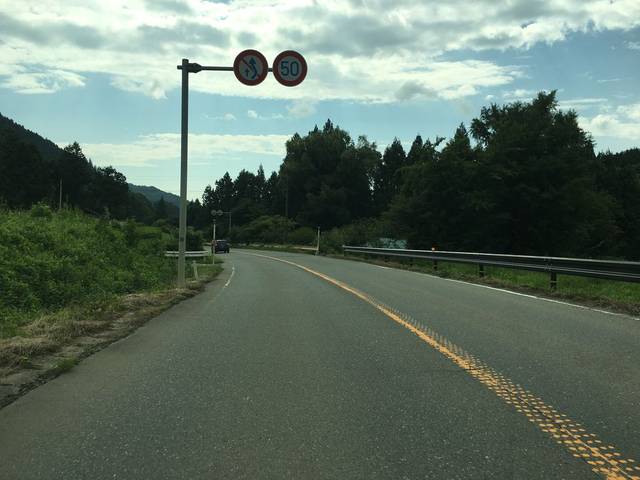
Region: Japan
Coordinates: 37.778, 140.828